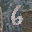
Label: 6